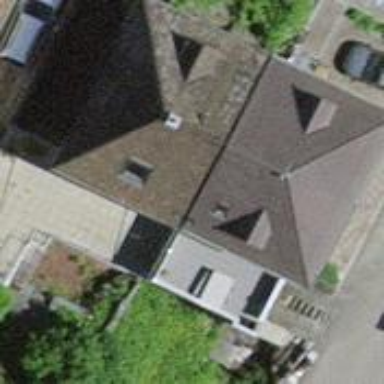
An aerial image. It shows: Semidetached house.